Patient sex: F
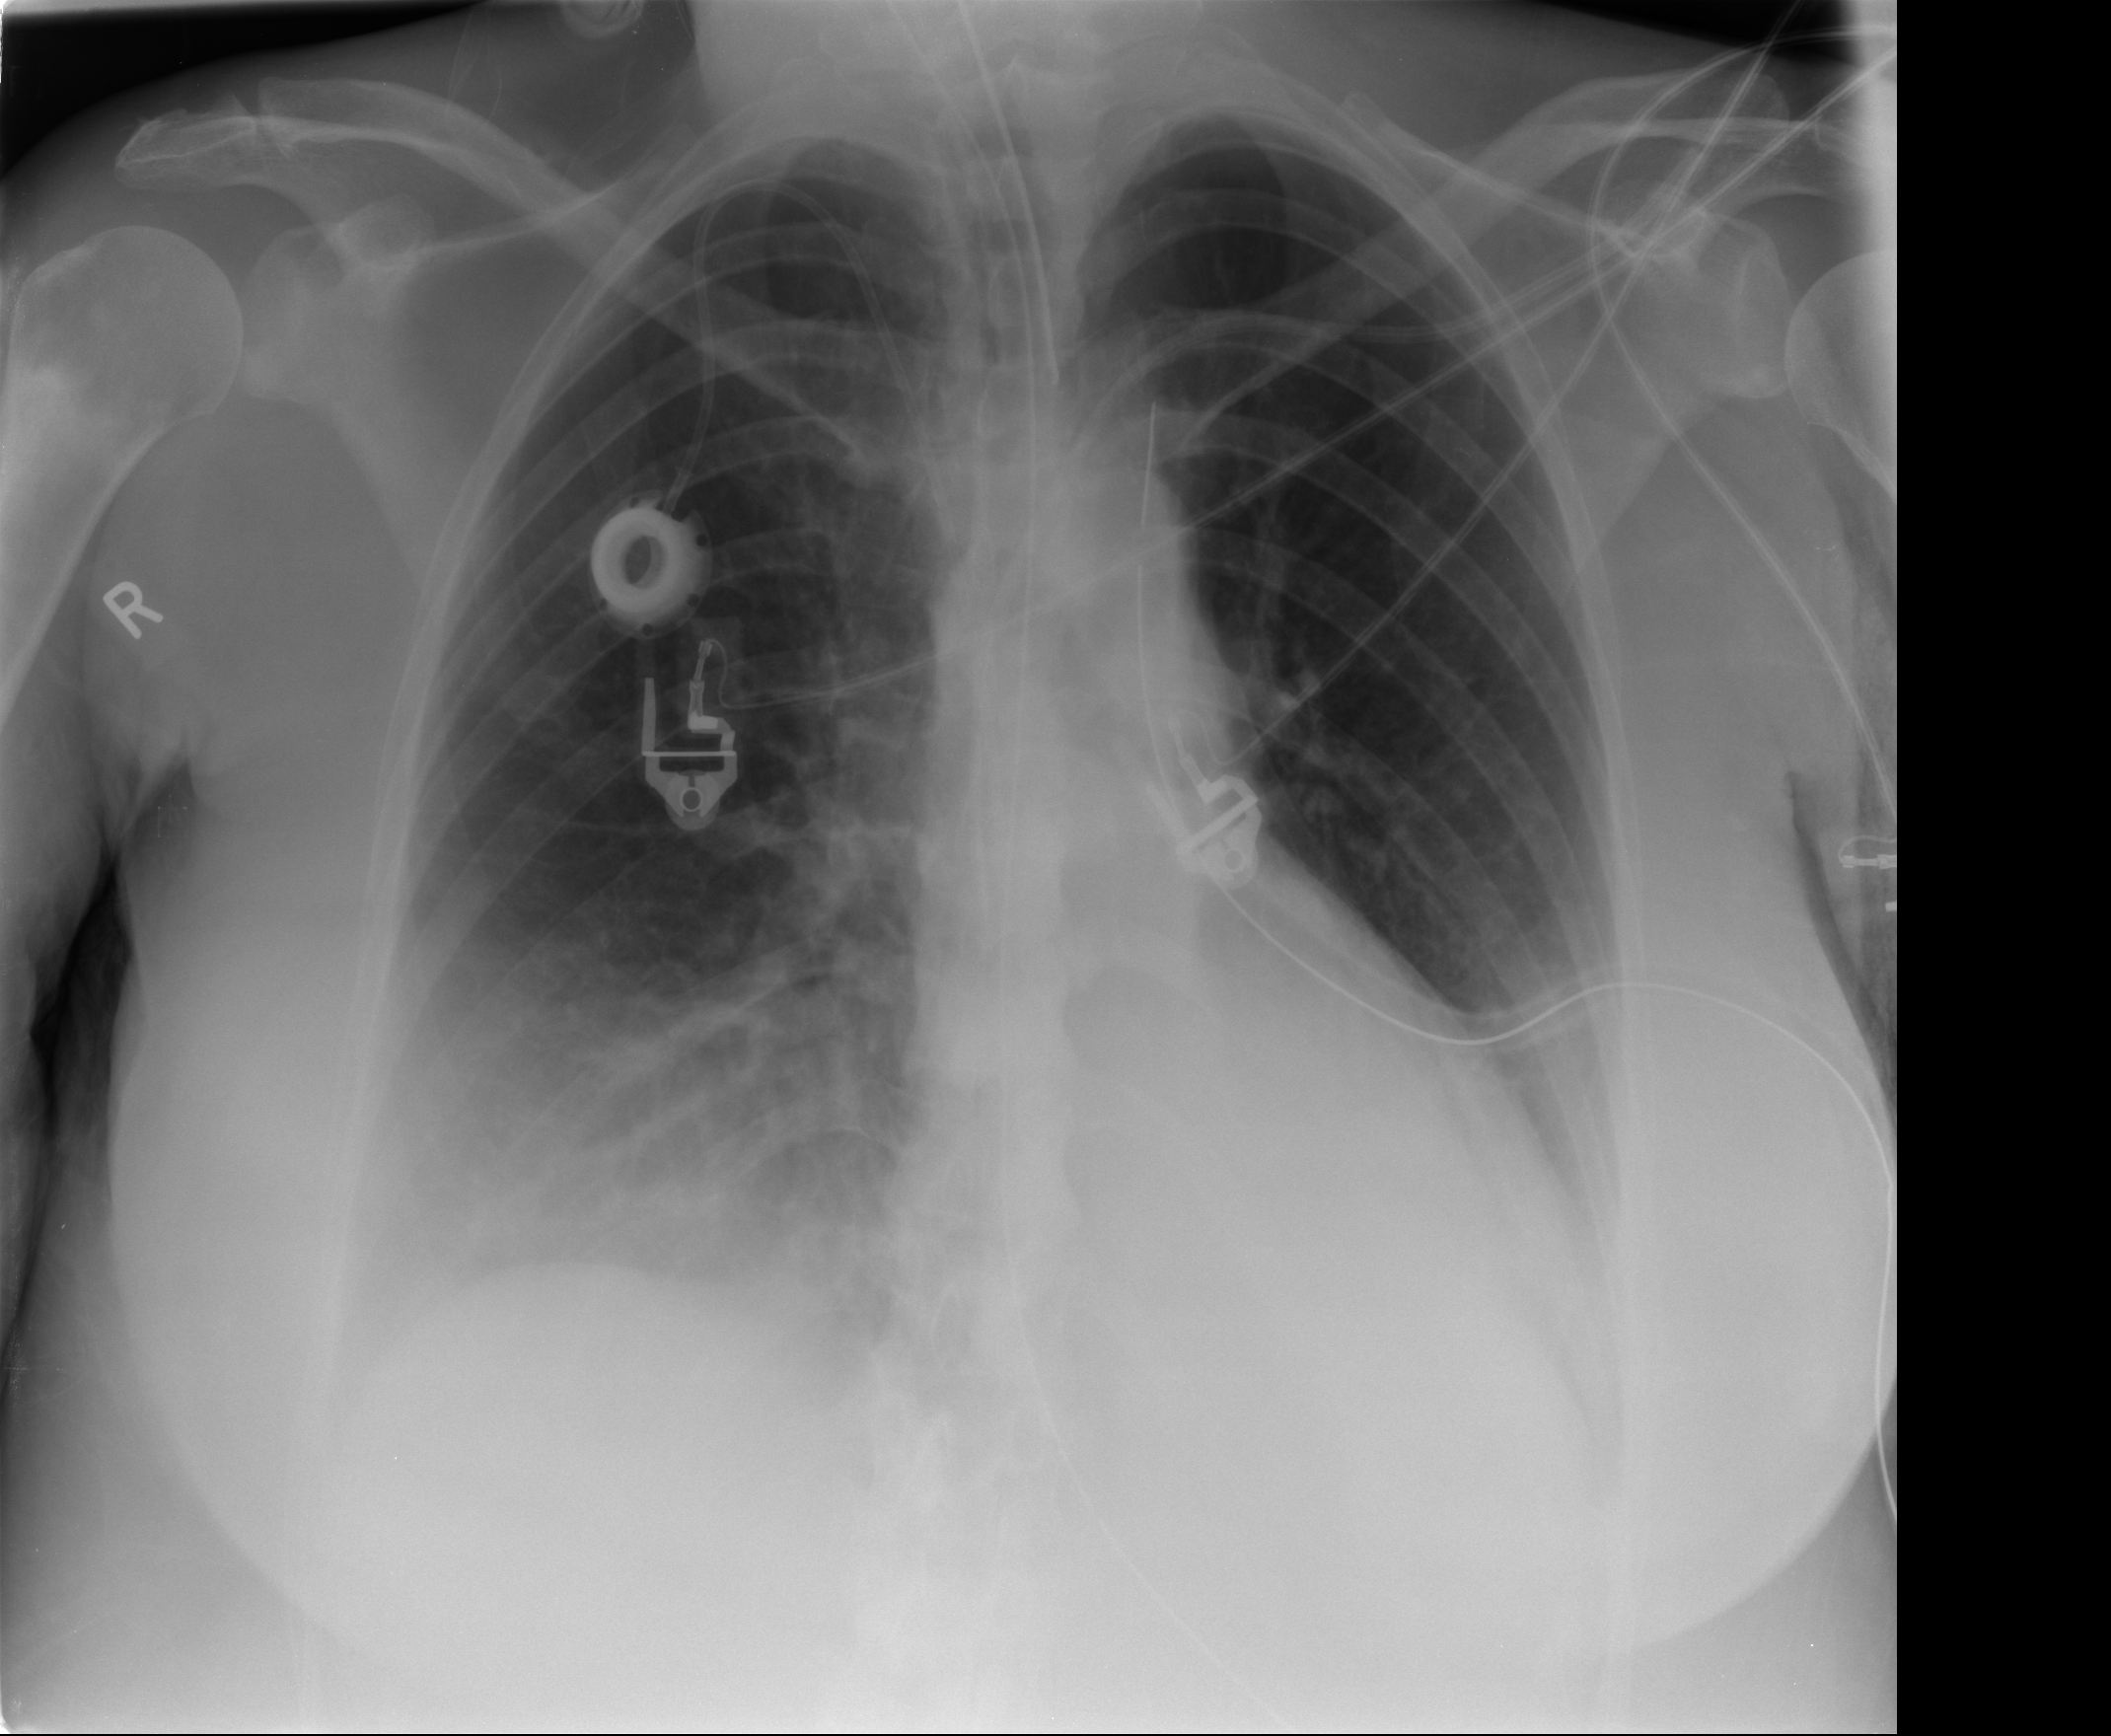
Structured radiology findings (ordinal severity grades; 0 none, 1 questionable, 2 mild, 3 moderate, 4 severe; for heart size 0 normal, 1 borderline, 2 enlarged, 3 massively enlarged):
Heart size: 0
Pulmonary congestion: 0
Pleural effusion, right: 1
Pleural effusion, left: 1
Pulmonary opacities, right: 2
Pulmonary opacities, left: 0
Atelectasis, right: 2
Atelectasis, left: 2